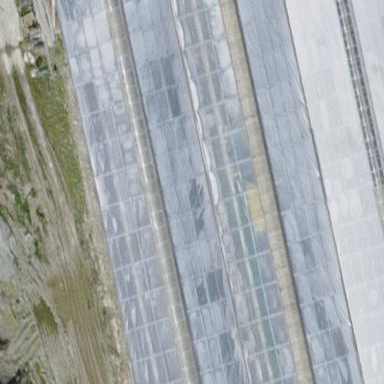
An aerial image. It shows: Greenhouse.